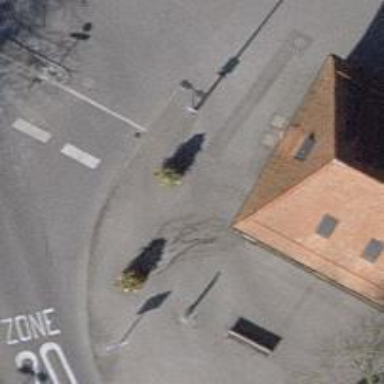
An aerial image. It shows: Bollard barrier.